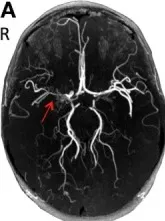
(A) Three-dimensional time-of-flight magnetic resonance angiography (MRA): severe stenosis in the right middle cerebral artery (red arrow).
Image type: radiology (mri)